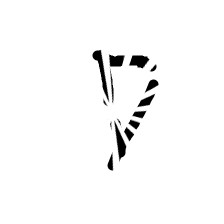
Shape: triangle